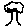
Label: tree